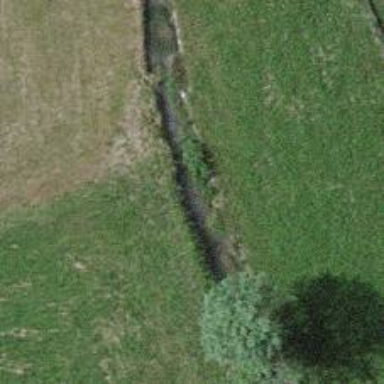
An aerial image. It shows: Drain that serves as waterway.